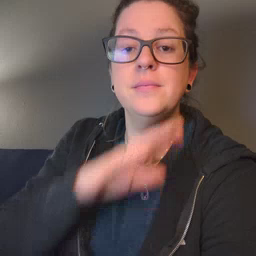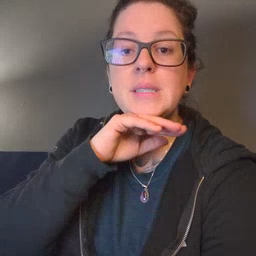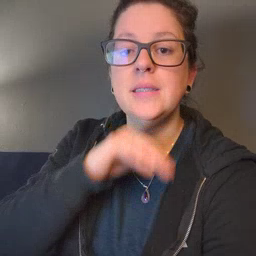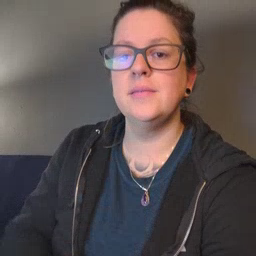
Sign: pig